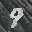
Label: 9